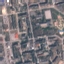
Label: Residential